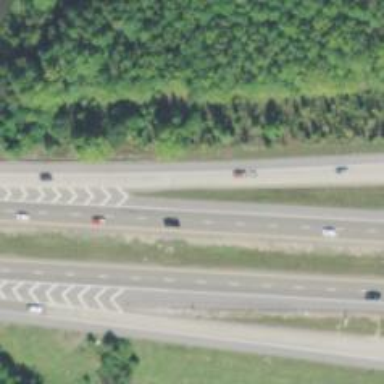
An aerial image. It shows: Motorway.